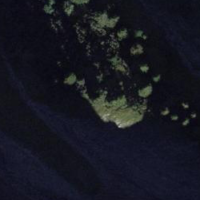
EUNIS habitat code: 50
Species observed at this site:
Rupicapra rupicapra